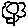
Label: flower